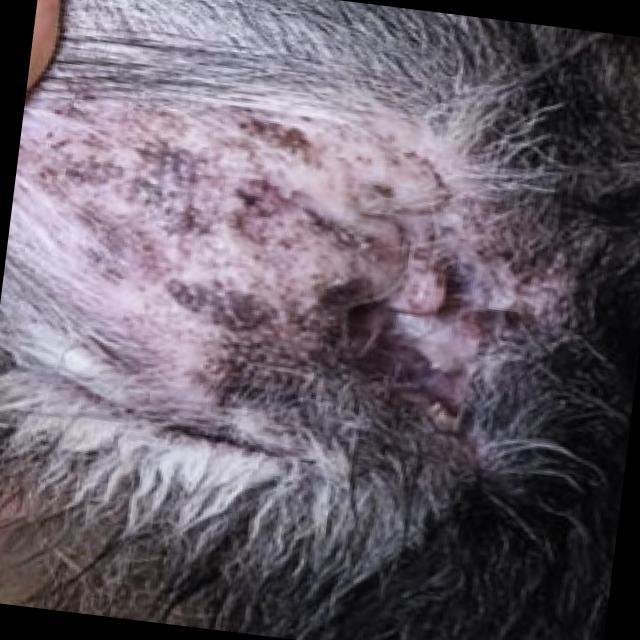
Canine fungal skin infection — characterized by alopecia, scaling, crusting, and circular lesions. Common agents include Malassezia and Candida species.